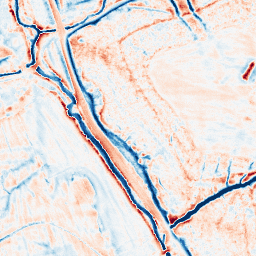
Category: edge_preserving
Decomposition family: guided
Decomposition parameters: radius: 4
eps: 0.001
Upsampling method: sinc_hamming
Upsampling parameters: scale: 4
kernel_size: 16
Upsampling scale: 4